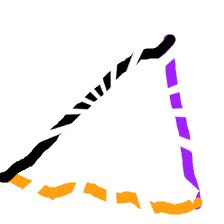
Shape: triangle